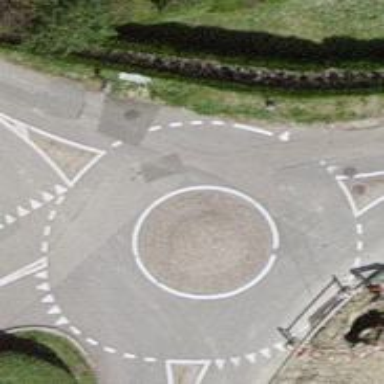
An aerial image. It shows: Mini roundabout on the road.